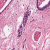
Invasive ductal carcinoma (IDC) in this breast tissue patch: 0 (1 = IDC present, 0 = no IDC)